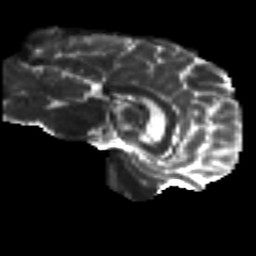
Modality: T2w
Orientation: sagittal
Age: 21
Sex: male
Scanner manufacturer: siemens
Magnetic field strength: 3 T
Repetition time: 8.8 s
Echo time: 0.085 s